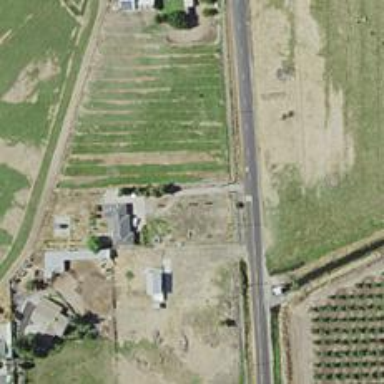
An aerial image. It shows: Driveway leading to service road.